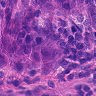
Metastatic tissue present: yes